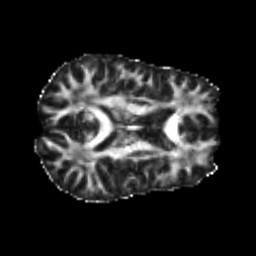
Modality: FA
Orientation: axial
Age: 25
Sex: male
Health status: healthy
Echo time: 0.074 s